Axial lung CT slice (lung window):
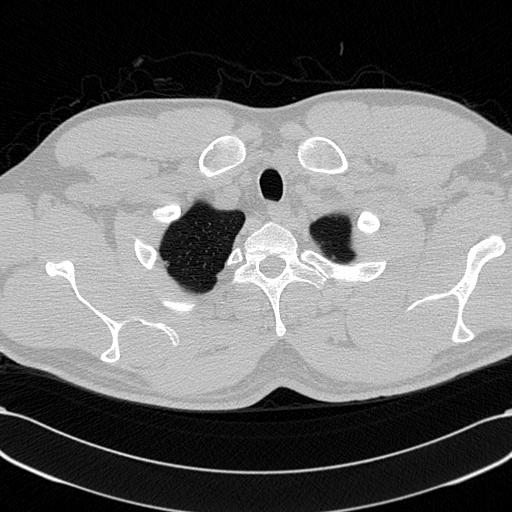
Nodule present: no